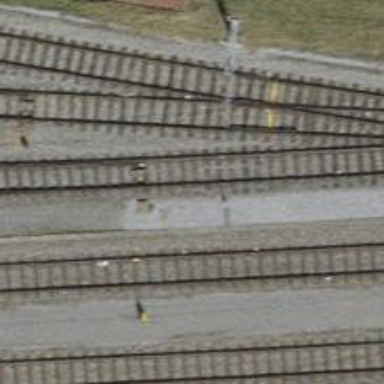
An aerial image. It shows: Railway switch.